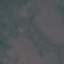
Label: HerbaceousVegetation